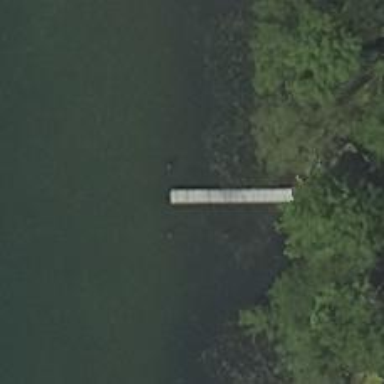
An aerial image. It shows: Man-made pier.